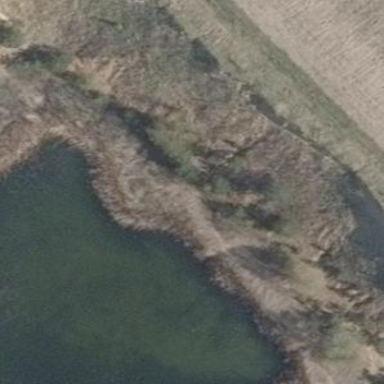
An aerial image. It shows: Serene pond surrounded by nature.